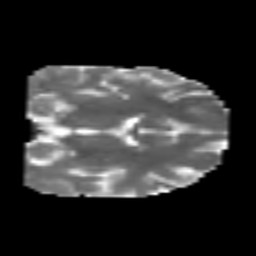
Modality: MD
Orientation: coronal
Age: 25
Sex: male
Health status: healthy